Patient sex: F
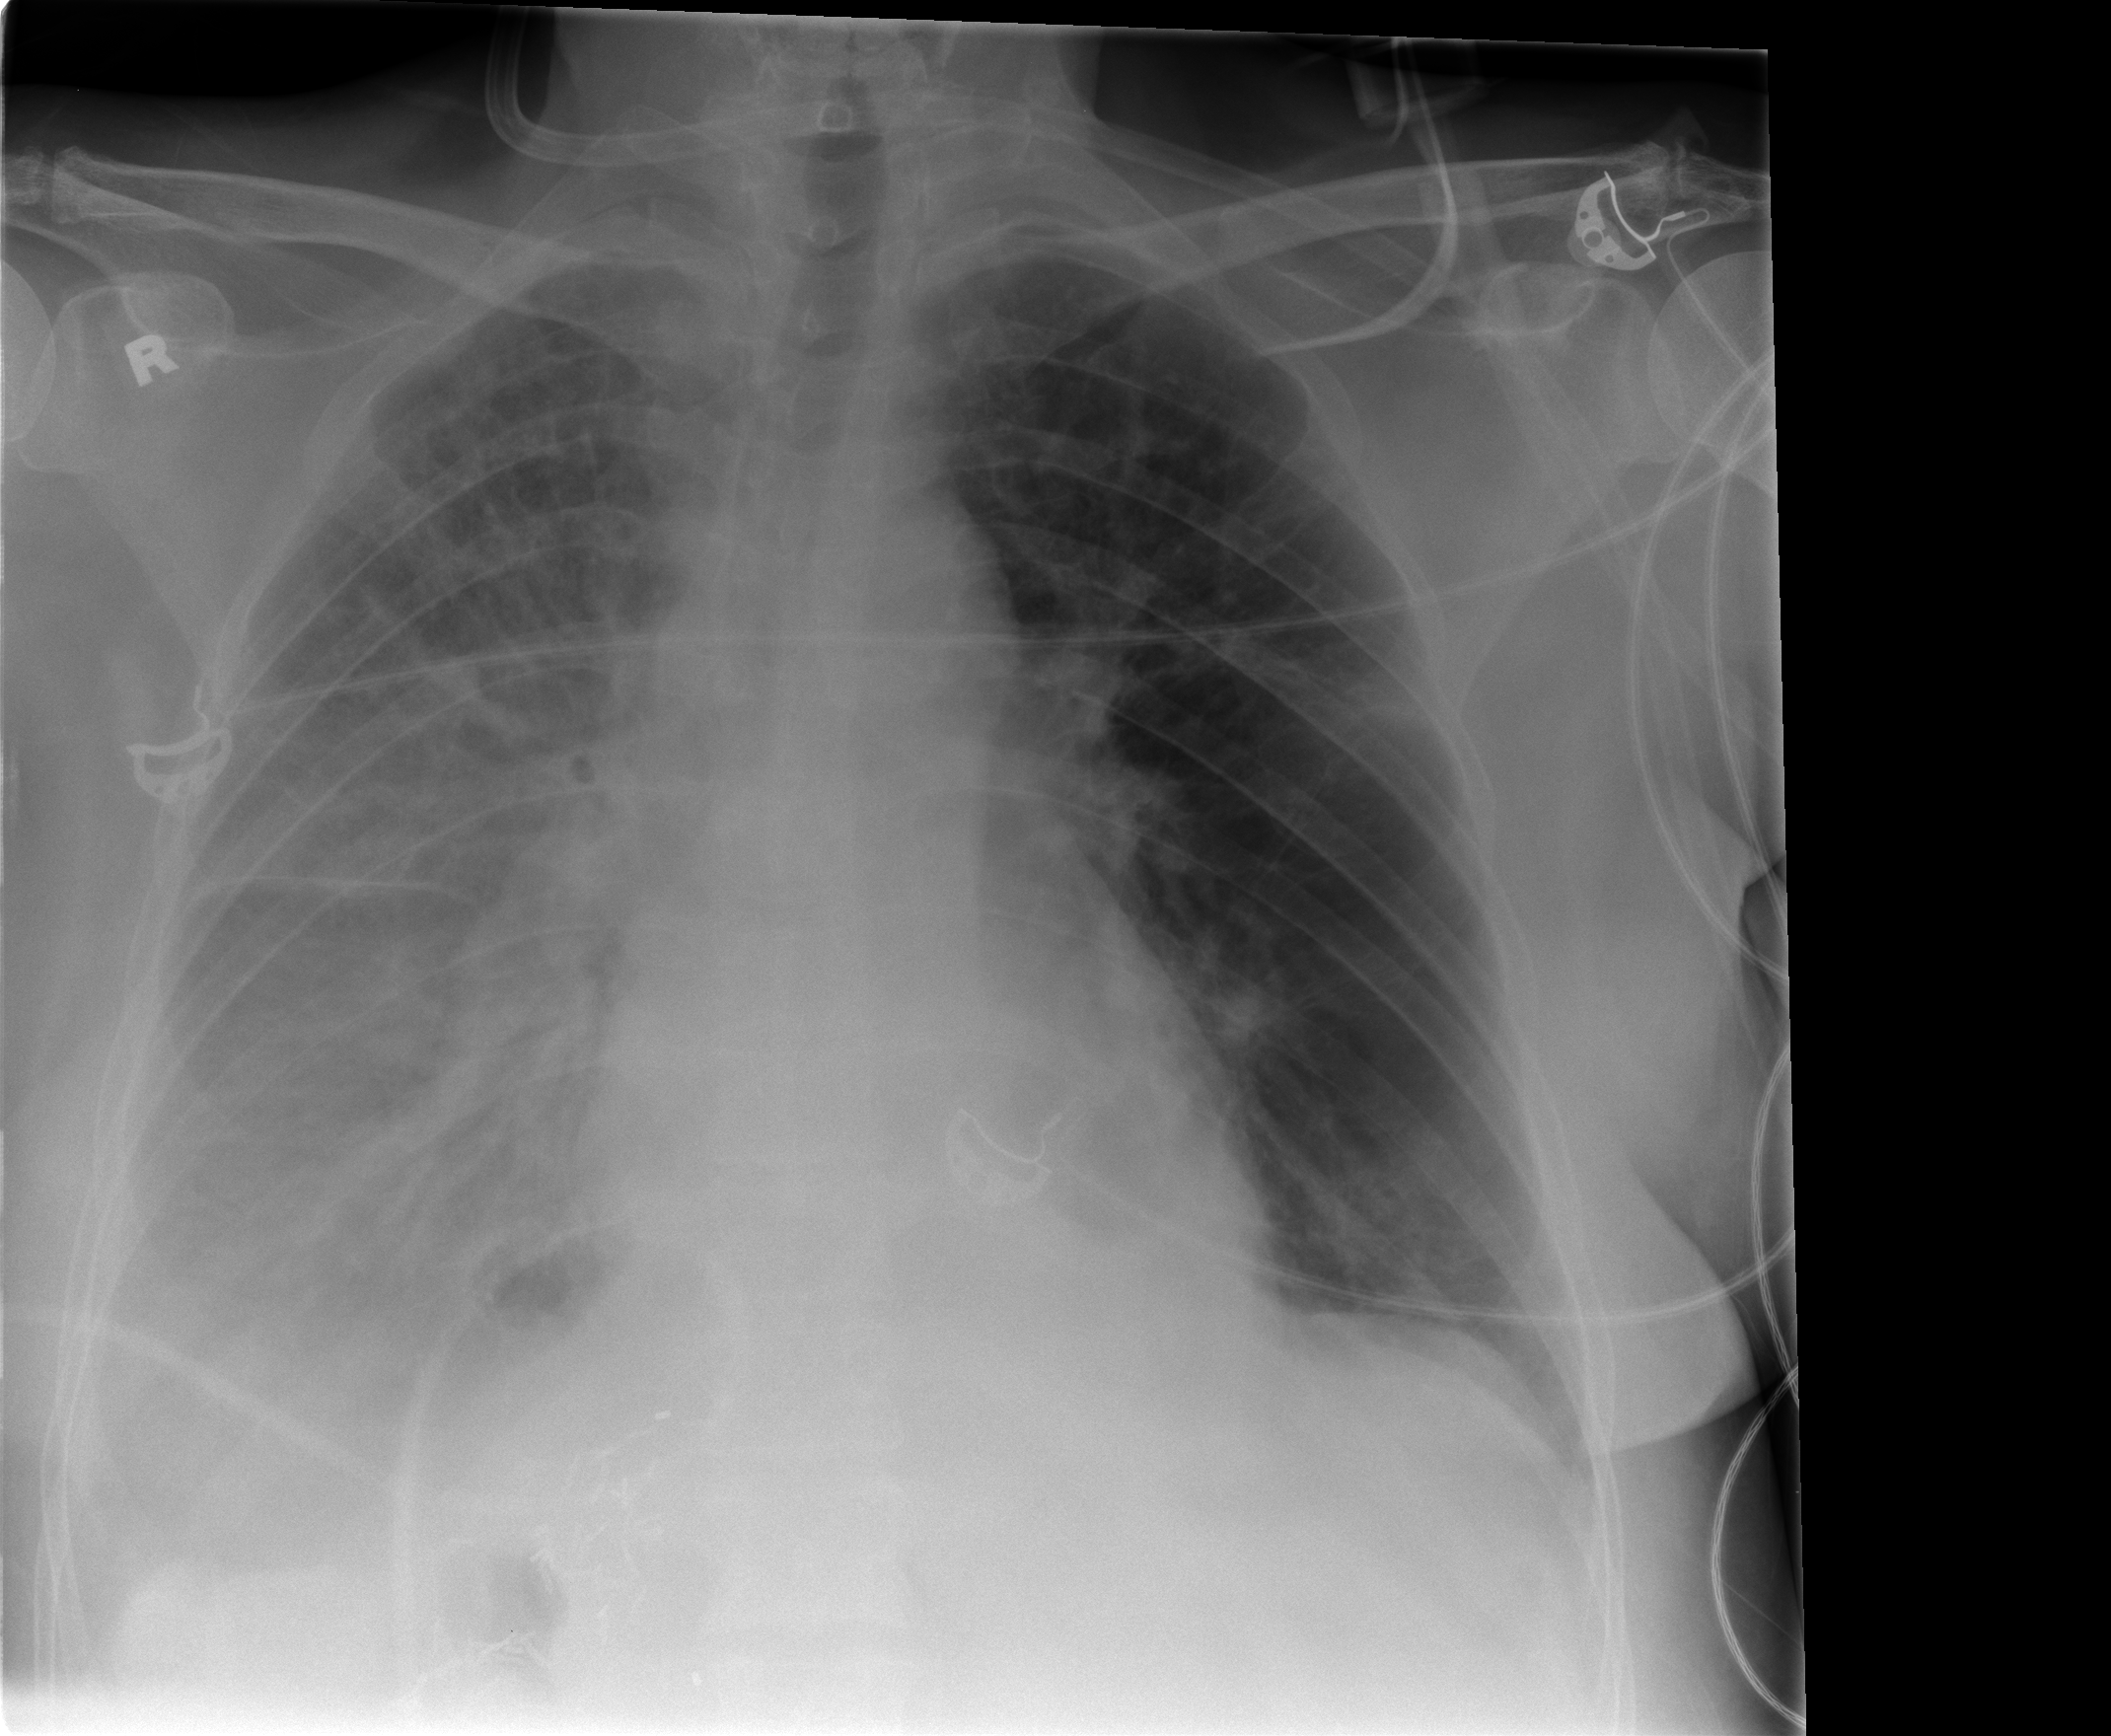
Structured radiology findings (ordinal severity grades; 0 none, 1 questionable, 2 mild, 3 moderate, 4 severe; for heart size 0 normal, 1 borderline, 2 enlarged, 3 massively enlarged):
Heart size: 0
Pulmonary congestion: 1
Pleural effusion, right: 3
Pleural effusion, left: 0
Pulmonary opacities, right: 3
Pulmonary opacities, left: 0
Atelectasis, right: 2
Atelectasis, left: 0